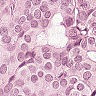
Metastatic tissue present: yes